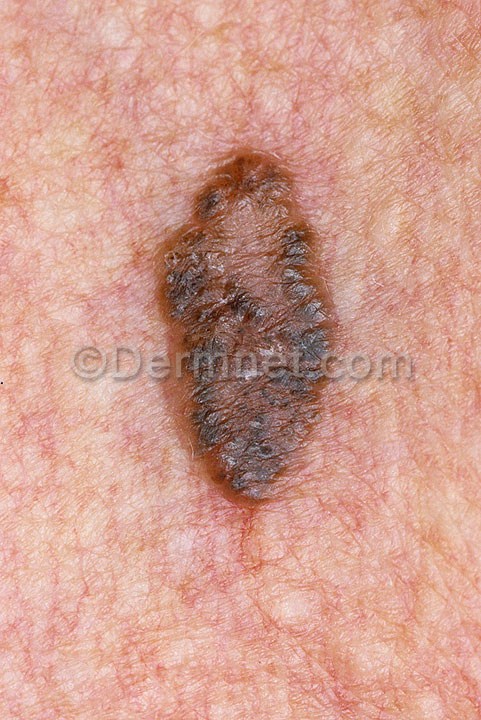
Disease: Actinic Keratosis Basal Cell Carcinoma and other Malignant Lesions